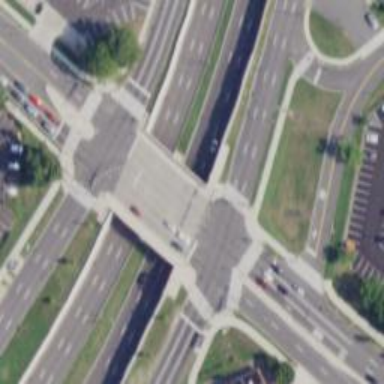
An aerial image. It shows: Secondary road crossing bridge with asphalt surface.